Question: I am stuck in a query and have no idea what to do. I need to number every duplicate name in a comma-separated row

For example in attached picture, Row 7th has Midazolam two times. So in this case first name should be Midazolam(1) and second should be Midazolam(2) and so on. Is this possible using a SQL query somehow?
Here is a query to generate dummy database and data:
'''
USE [master]
GO
/****** Object: Database [DummyDataBase] Script Date: 10/5/2015 12:42:30 PM ******/
CREATE DATABASE [DummyDataBase]
CONTAINMENT = NONE
ON PRIMARY
( NAME = N'DummyDataBase', FILENAME = N'c:\Program Files\Microsoft SQL Server\MSSQL11.SQLEXPRESS\MSSQL\DATA\DummyDataBase.mdf' , SIZE = 30720KB , MAXSIZE = UNLIMITED, FILEGROWTH = 1024KB )
LOG ON
( NAME = N'DummyDataBase_log', FILENAME = N'c:\Program Files\Microsoft SQL Server\MSSQL11.SQLEXPRESS\MSSQL\DATA\DummyDataBase_log.ldf' , SIZE = 16576KB , MAXSIZE = 2048GB , FILEGROWTH = 10%)
GO
ALTER DATABASE [DummyDataBase] SET COMPATIBILITY_LEVEL = 110
GO
IF (1 = FULLTEXTSERVICEPROPERTY('IsFullTextInstalled'))
begin
EXEC [DummyDataBase].[dbo].[sp_fulltext_database] @action = 'enable'
end
GO
ALTER DATABASE [DummyDataBase] SET ANSI_NULL_DEFAULT OFF
GO
ALTER DATABASE [DummyDataBase] SET ANSI_NULLS OFF
GO
ALTER DATABASE [DummyDataBase] SET ANSI_PADDING OFF
GO
ALTER DATABASE [DummyDataBase] SET ANSI_WARNINGS OFF
GO
ALTER DATABASE [DummyDataBase] SET ARITHABORT OFF
GO
ALTER DATABASE [DummyDataBase] SET AUTO_CLOSE OFF
GO
ALTER DATABASE [DummyDataBase] SET AUTO_CREATE_STATISTICS ON
GO
ALTER DATABASE [DummyDataBase] SET AUTO_SHRINK OFF
GO
ALTER DATABASE [DummyDataBase] SET AUTO_UPDATE_STATISTICS ON
GO
ALTER DATABASE [DummyDataBase] SET CURSOR_CLOSE_ON_COMMIT OFF
GO
ALTER DATABASE [DummyDataBase] SET CURSOR_DEFAULT GLOBAL
GO
ALTER DATABASE [DummyDataBase] SET CONCAT_NULL_YIELDS_NULL OFF
GO
ALTER DATABASE [DummyDataBase] SET NUMERIC_ROUNDABORT OFF
GO
ALTER DATABASE [DummyDataBase] SET QUOTED_IDENTIFIER OFF
GO
ALTER DATABASE [DummyDataBase] SET RECURSIVE_TRIGGERS OFF
GO
ALTER DATABASE [DummyDataBase] SET DISABLE_BROKER
GO
ALTER DATABASE [DummyDataBase] SET AUTO_UPDATE_STATISTICS_ASYNC OFF
GO
ALTER DATABASE [DummyDataBase] SET DATE_CORRELATION_OPTIMIZATION OFF
GO
ALTER DATABASE [DummyDataBase] SET TRUSTWORTHY OFF
GO
ALTER DATABASE [DummyDataBase] SET ALLOW_SNAPSHOT_ISOLATION OFF
GO
ALTER DATABASE [DummyDataBase] SET PARAMETERIZATION SIMPLE
GO
ALTER DATABASE [DummyDataBase] SET READ_COMMITTED_SNAPSHOT OFF
GO
ALTER DATABASE [DummyDataBase] SET HONOR_BROKER_PRIORITY OFF
GO
ALTER DATABASE [DummyDataBase] SET RECOVERY SIMPLE
GO
ALTER DATABASE [DummyDataBase] SET MULTI_USER
GO
ALTER DATABASE [DummyDataBase] SET PAGE_VERIFY CHECKSUM
GO
ALTER DATABASE [DummyDataBase] SET DB_CHAINING OFF
GO
ALTER DATABASE [DummyDataBase] SET FILESTREAM( NON_TRANSACTED_ACCESS = OFF )
GO
ALTER DATABASE [DummyDataBase] SET TARGET_RECOVERY_TIME = 0 SECONDS
GO
USE [DummyDataBase]
GO
GO
/****** Object: Table [dbo].[TestTable] Script Date: 10/5/2015 12:42:31 PM ******/
SET ANSI_NULLS ON
GO
SET QUOTED_IDENTIFIER ON
GO
SET ANSI_PADDING ON
GO
CREATE TABLE [dbo].[TestTable](
[DrugName] [text] NULL,
) ON [PRIMARY] TEXTIMAGE_ON [PRIMARY]
INSERT [dbo].[TestTable] ([DrugName]) VALUES ('Midazolam, Ranitidine, Midazolam, Propofol, Cephazolin, Lignocaine, Propofol, Propofol, Fentanyl, Fentanyl, Oxygen, Isoflurane, Oxygen, Isoflurane, Oxygen, Isoflurane, Oxygen, Isoflurane, Oxygen, Nitrous Ox, Oxygen, Nitrous Ox, Isoflurane, Oxygen, Nitrous Ox, Plasmalyte, Plasmalyte, Plasmalyte, Plasmalyte, Isoflurane, Oxygen, Isoflurane')
INSERT [dbo].[TestTable] ([DrugName]) VALUES ('Midazolam, Ranitidine, Midazolam, Propofol, Cephazolin, Lignocaine, Propofol, Propofol, Fentanyl, Fentanyl, Oxygen, Isoflurane, Oxygen, Isoflurane, Oxygen, Isoflurane, Oxygen, Isoflurane, Oxygen, Nitrous Ox, Oxygen, Nitrous Ox, Isoflurane, Oxygen, Nitrous Ox, Plasmalyte, Plasmalyte, Plasmalyte, Plasmalyte, Isoflurane, Oxygen, Isoflurane')
USE [master]
GO
ALTER DATABASE [DummyDataBase] SET READ_WRITE
GO
'''
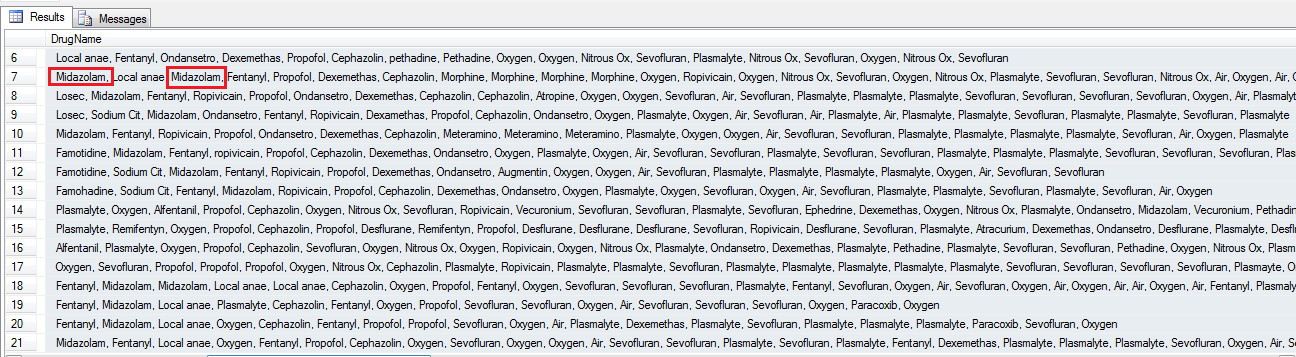
Answer: Ultimately, storing a list of values in a single field will create headaches. The solution, even if you don't want to store the values in a normalized fashion, is to split the listed values into separate rows. I use 'XML' functionality to split the string into separate rows, then apply a 'ROW_NUMBER()' and a 'COUNT()' to change the names as desired. Finally using 'XML' functionality again to rebuild the lists. If you want the order of the names in the lists to be preserved you'll have to add numbering for use in the 'ORDER BY':
'''
;WITH cte AS (SELECT RTRIM(LTRIM(Split.a.value('.', 'VARCHAR(100)'))) AS Txt,ID
FROM (SELECT CAST ('<M>' + REPLACE(DrugName, ',', '</M><M>') + '</M>' AS XML) AS DATA
,ID
FROM #test
) AS A CROSS APPLY Data.nodes ('/M') AS Split(a))
,cte2 AS (SELECT *,CAST(ROW_NUMBER() OVER(PARTITION BY ID,Txt ORDER BY ID,Txt)AS VARCHAR(50)) AS RN
,COUNT(*) OVER(PARTITION BY ID,Txt) AS Dup_CT
FROM cte
)
SELECT DISTINCT ID,STUFF((SELECT DISTINCT ',' + CASE WHEN Dup_CT > 1 THEN Txt+'('+RN+')' ELSE Txt END
FROM cte2 a
WHERE a.ID = b.ID
FOR XML PATH(''), TYPE).value('.', 'VARCHAR(MAX)')
,1,1,'')
FROM cte2 b
'''
Note: I'm assuming you have an 'ID' field along with each string, if not you'll need to add one for this solution, so it can differentiate between rows after separation.
Demo: <URL>